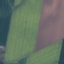
Land use / land cover class: AnnualCrop